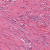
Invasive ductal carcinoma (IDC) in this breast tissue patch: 0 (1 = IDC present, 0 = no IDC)